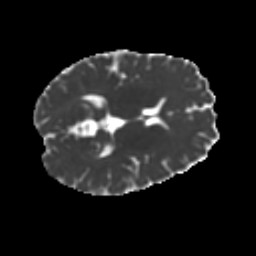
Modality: MD
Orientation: axial
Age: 33
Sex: female
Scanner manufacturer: ge
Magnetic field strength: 3 T
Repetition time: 7.8 s
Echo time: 0.0608 s